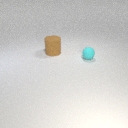
large brown rubber cylinder behind small cyan rubber sphere